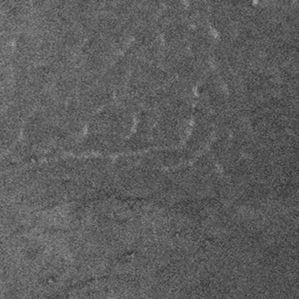
Label: frost